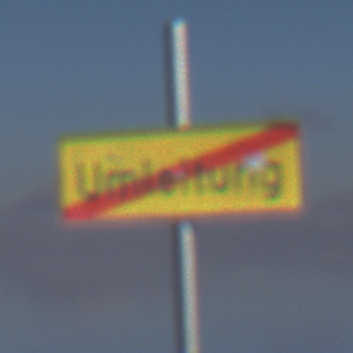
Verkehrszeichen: EndeDerUmleitungsankuendigung
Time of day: MorningAfternoon
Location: Outdoor (Nature)
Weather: PartlyCloudy
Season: NotSpecified
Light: Natural